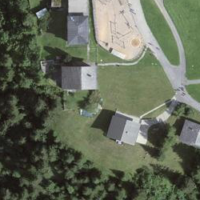
EUNIS habitat code: 43
Species observed at this site:
Phoenicurus ochruros
Parnassia palustris
Pieris mannii
Spinus spinus